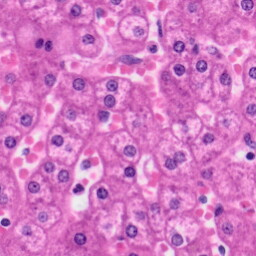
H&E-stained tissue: Liver